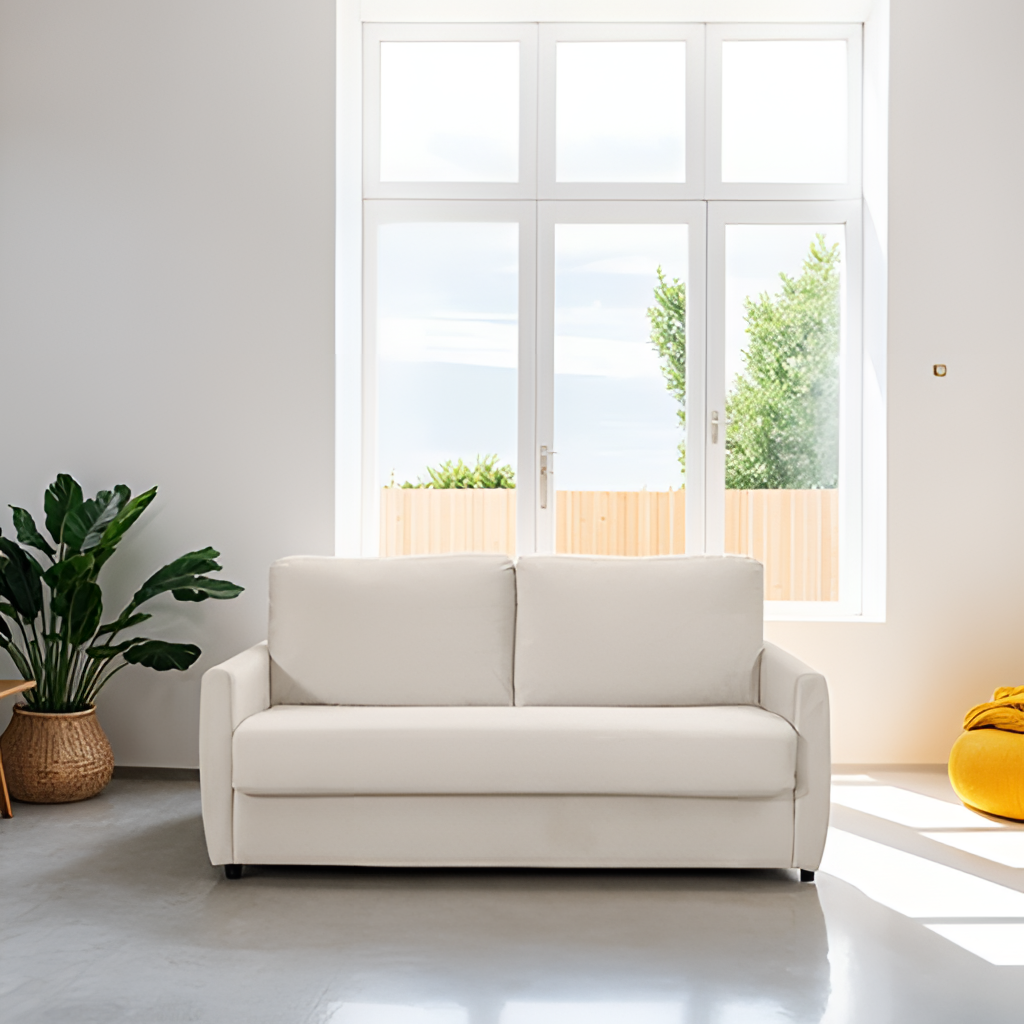
living room, fabric sofa, gray concrete flooring, with smooth pattern, paint wallpaper, with solid pattern, contemporary